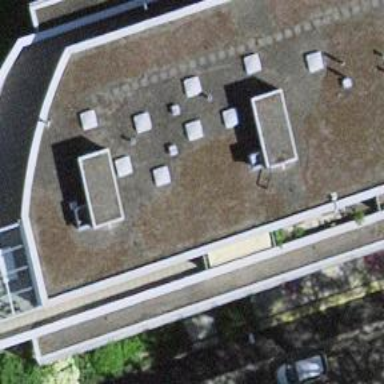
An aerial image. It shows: Office building.